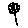
Label: flower